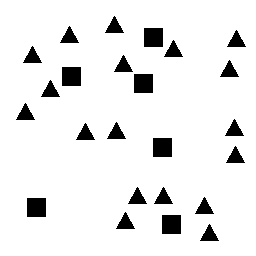
Squares: 6
Triangles: 18
Stars: 0
Total shapes: 24